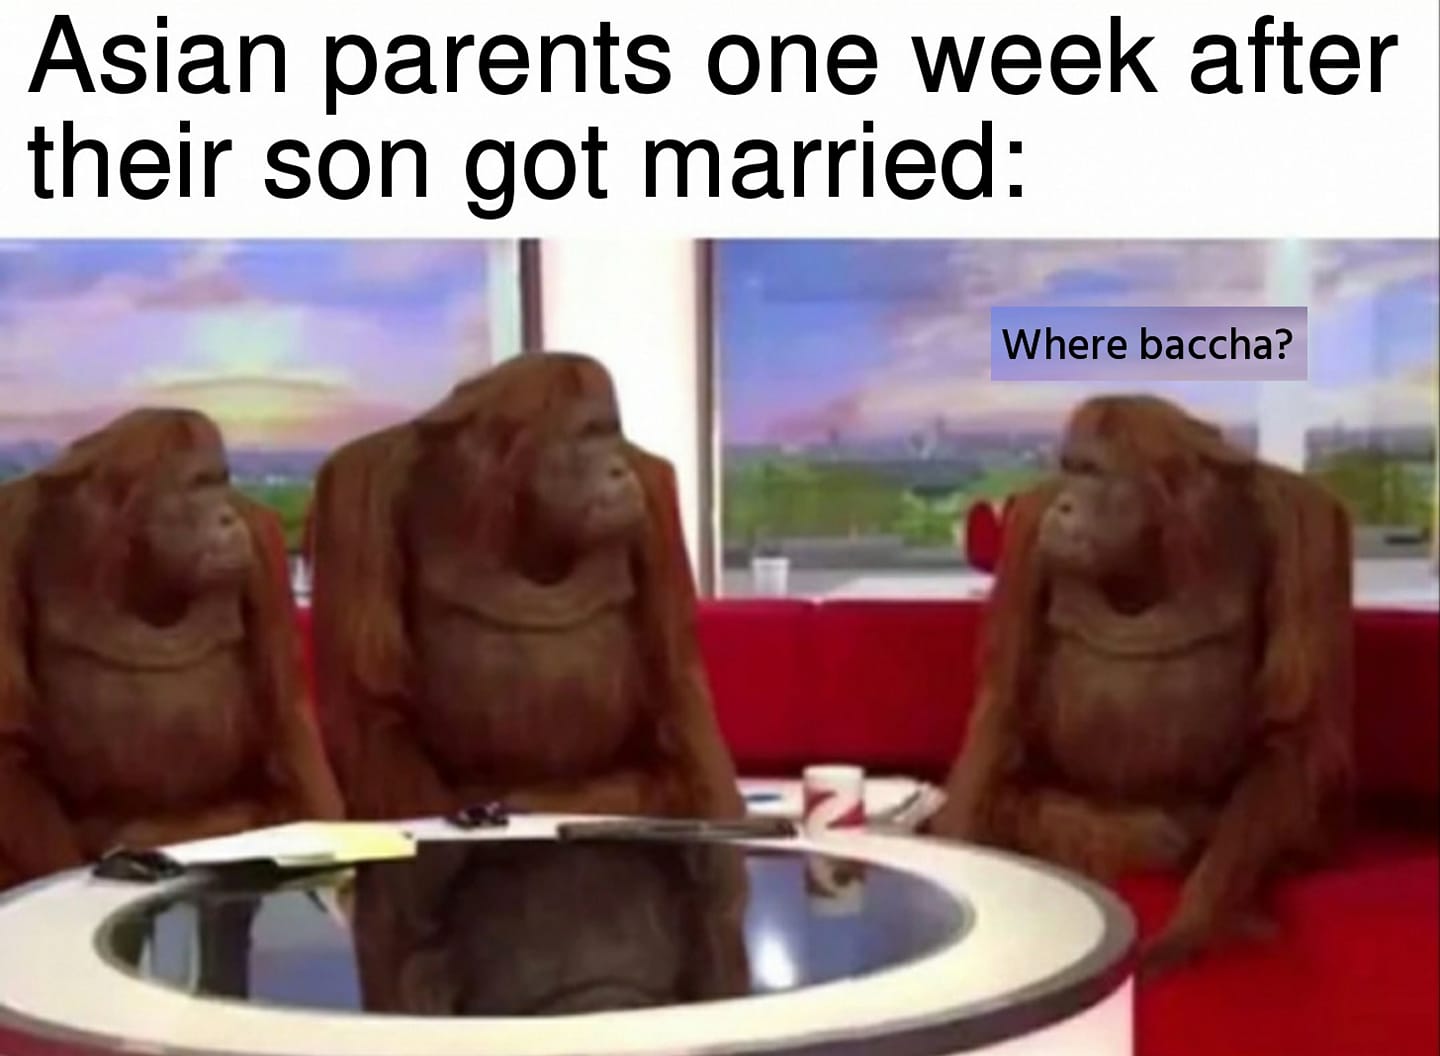
Caption: Asian parents one week after their son got married :
Label: non-hate